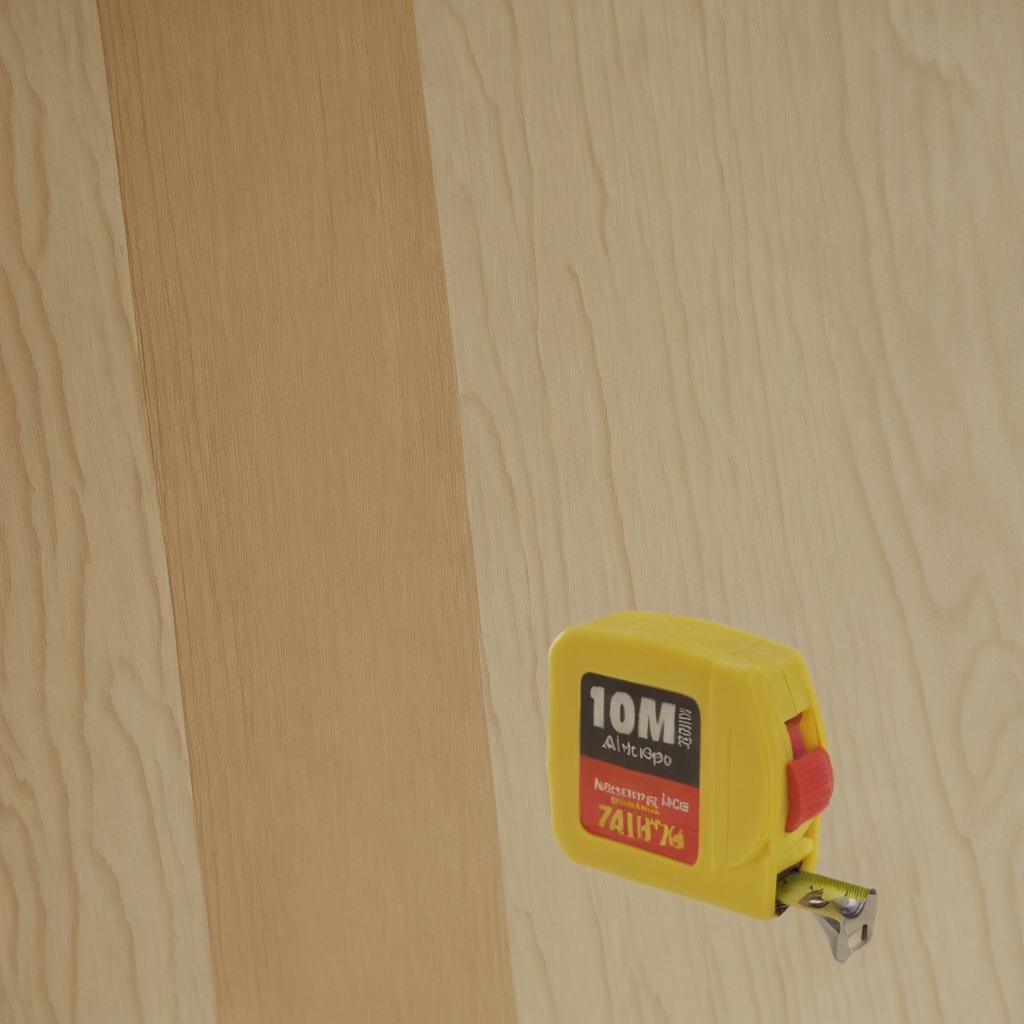
A measuring tape lying on a plywood surface in a paint workshop lit by afternoon window light.